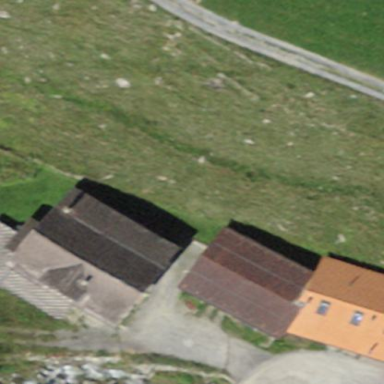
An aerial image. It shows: Detached building.